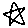
Label: star